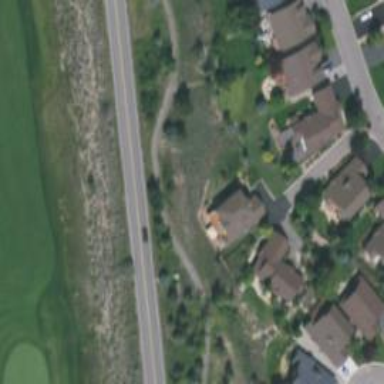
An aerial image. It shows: Golf cartpath that is also road path.